Question: Estimate the volume of the 3D prism shown in the image. The result should be rounded to one decimal place. The side length of each grid on the chessboard is 0.5
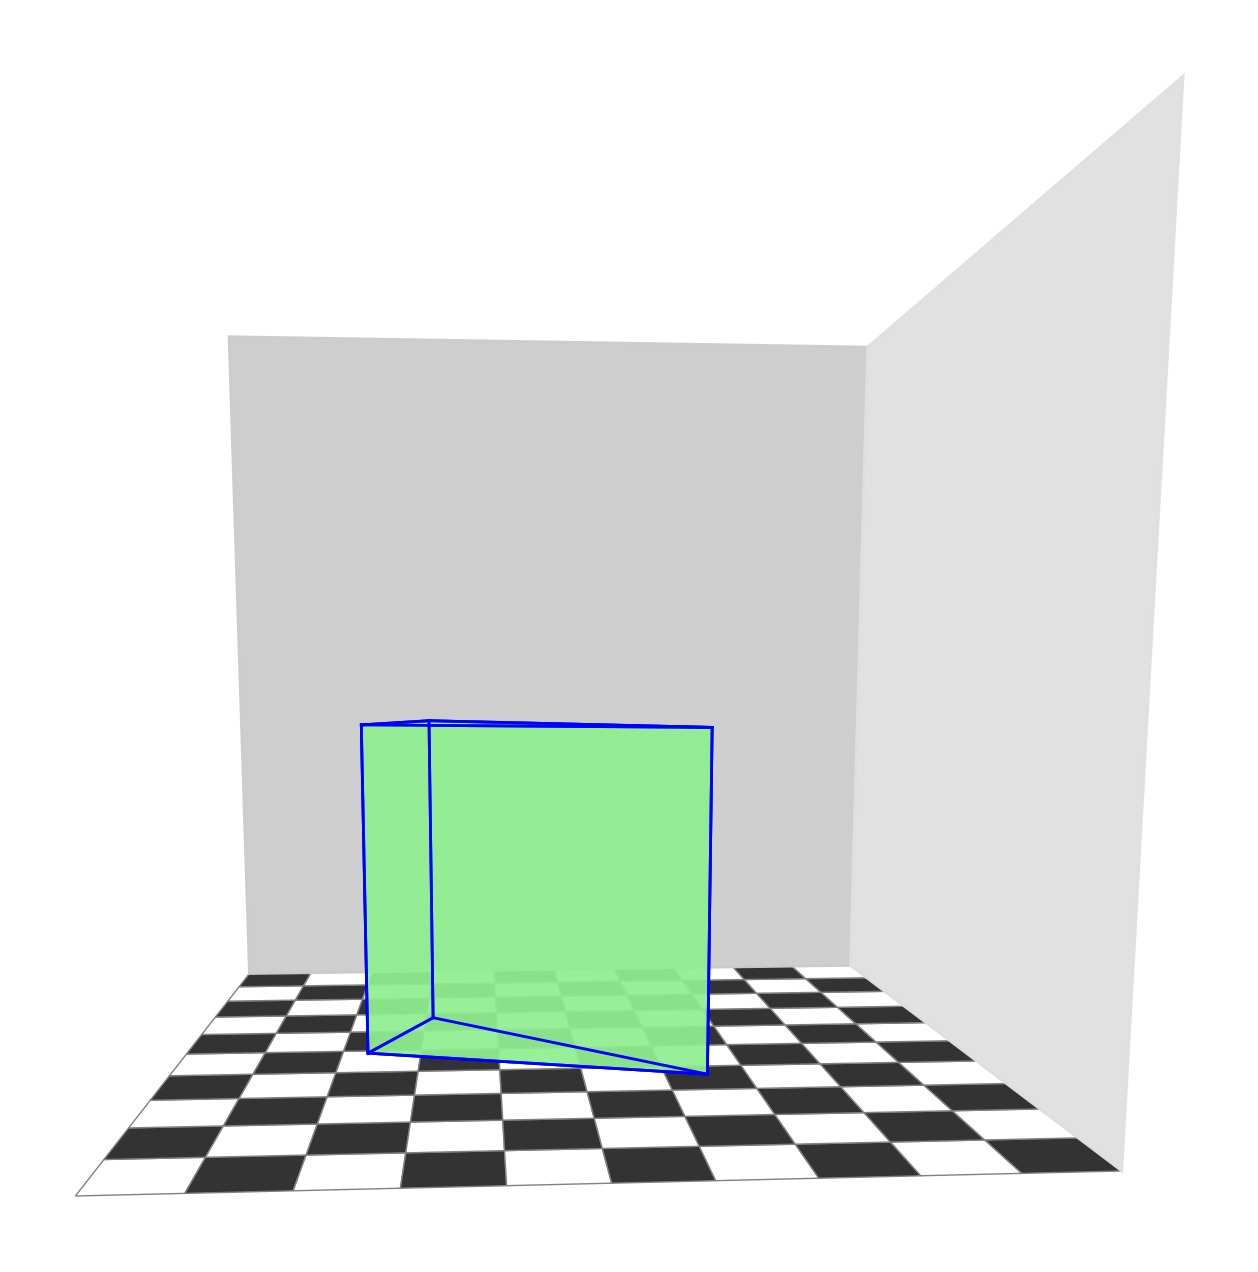
Answer: 2.3